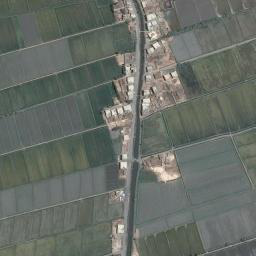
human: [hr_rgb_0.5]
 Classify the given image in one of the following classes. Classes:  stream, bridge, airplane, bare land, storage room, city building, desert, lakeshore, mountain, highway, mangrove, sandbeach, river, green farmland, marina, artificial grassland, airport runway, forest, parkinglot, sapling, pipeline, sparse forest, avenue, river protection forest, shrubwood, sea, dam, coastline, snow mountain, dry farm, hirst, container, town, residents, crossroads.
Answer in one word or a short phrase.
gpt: green farmland